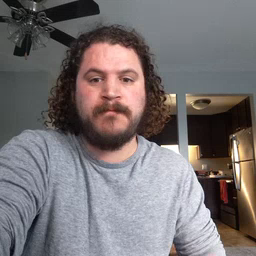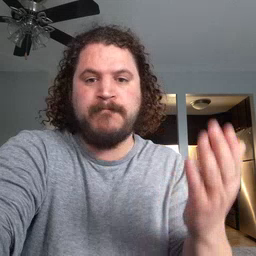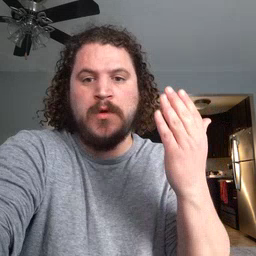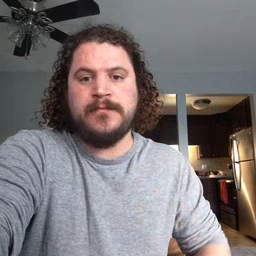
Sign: morning